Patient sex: M
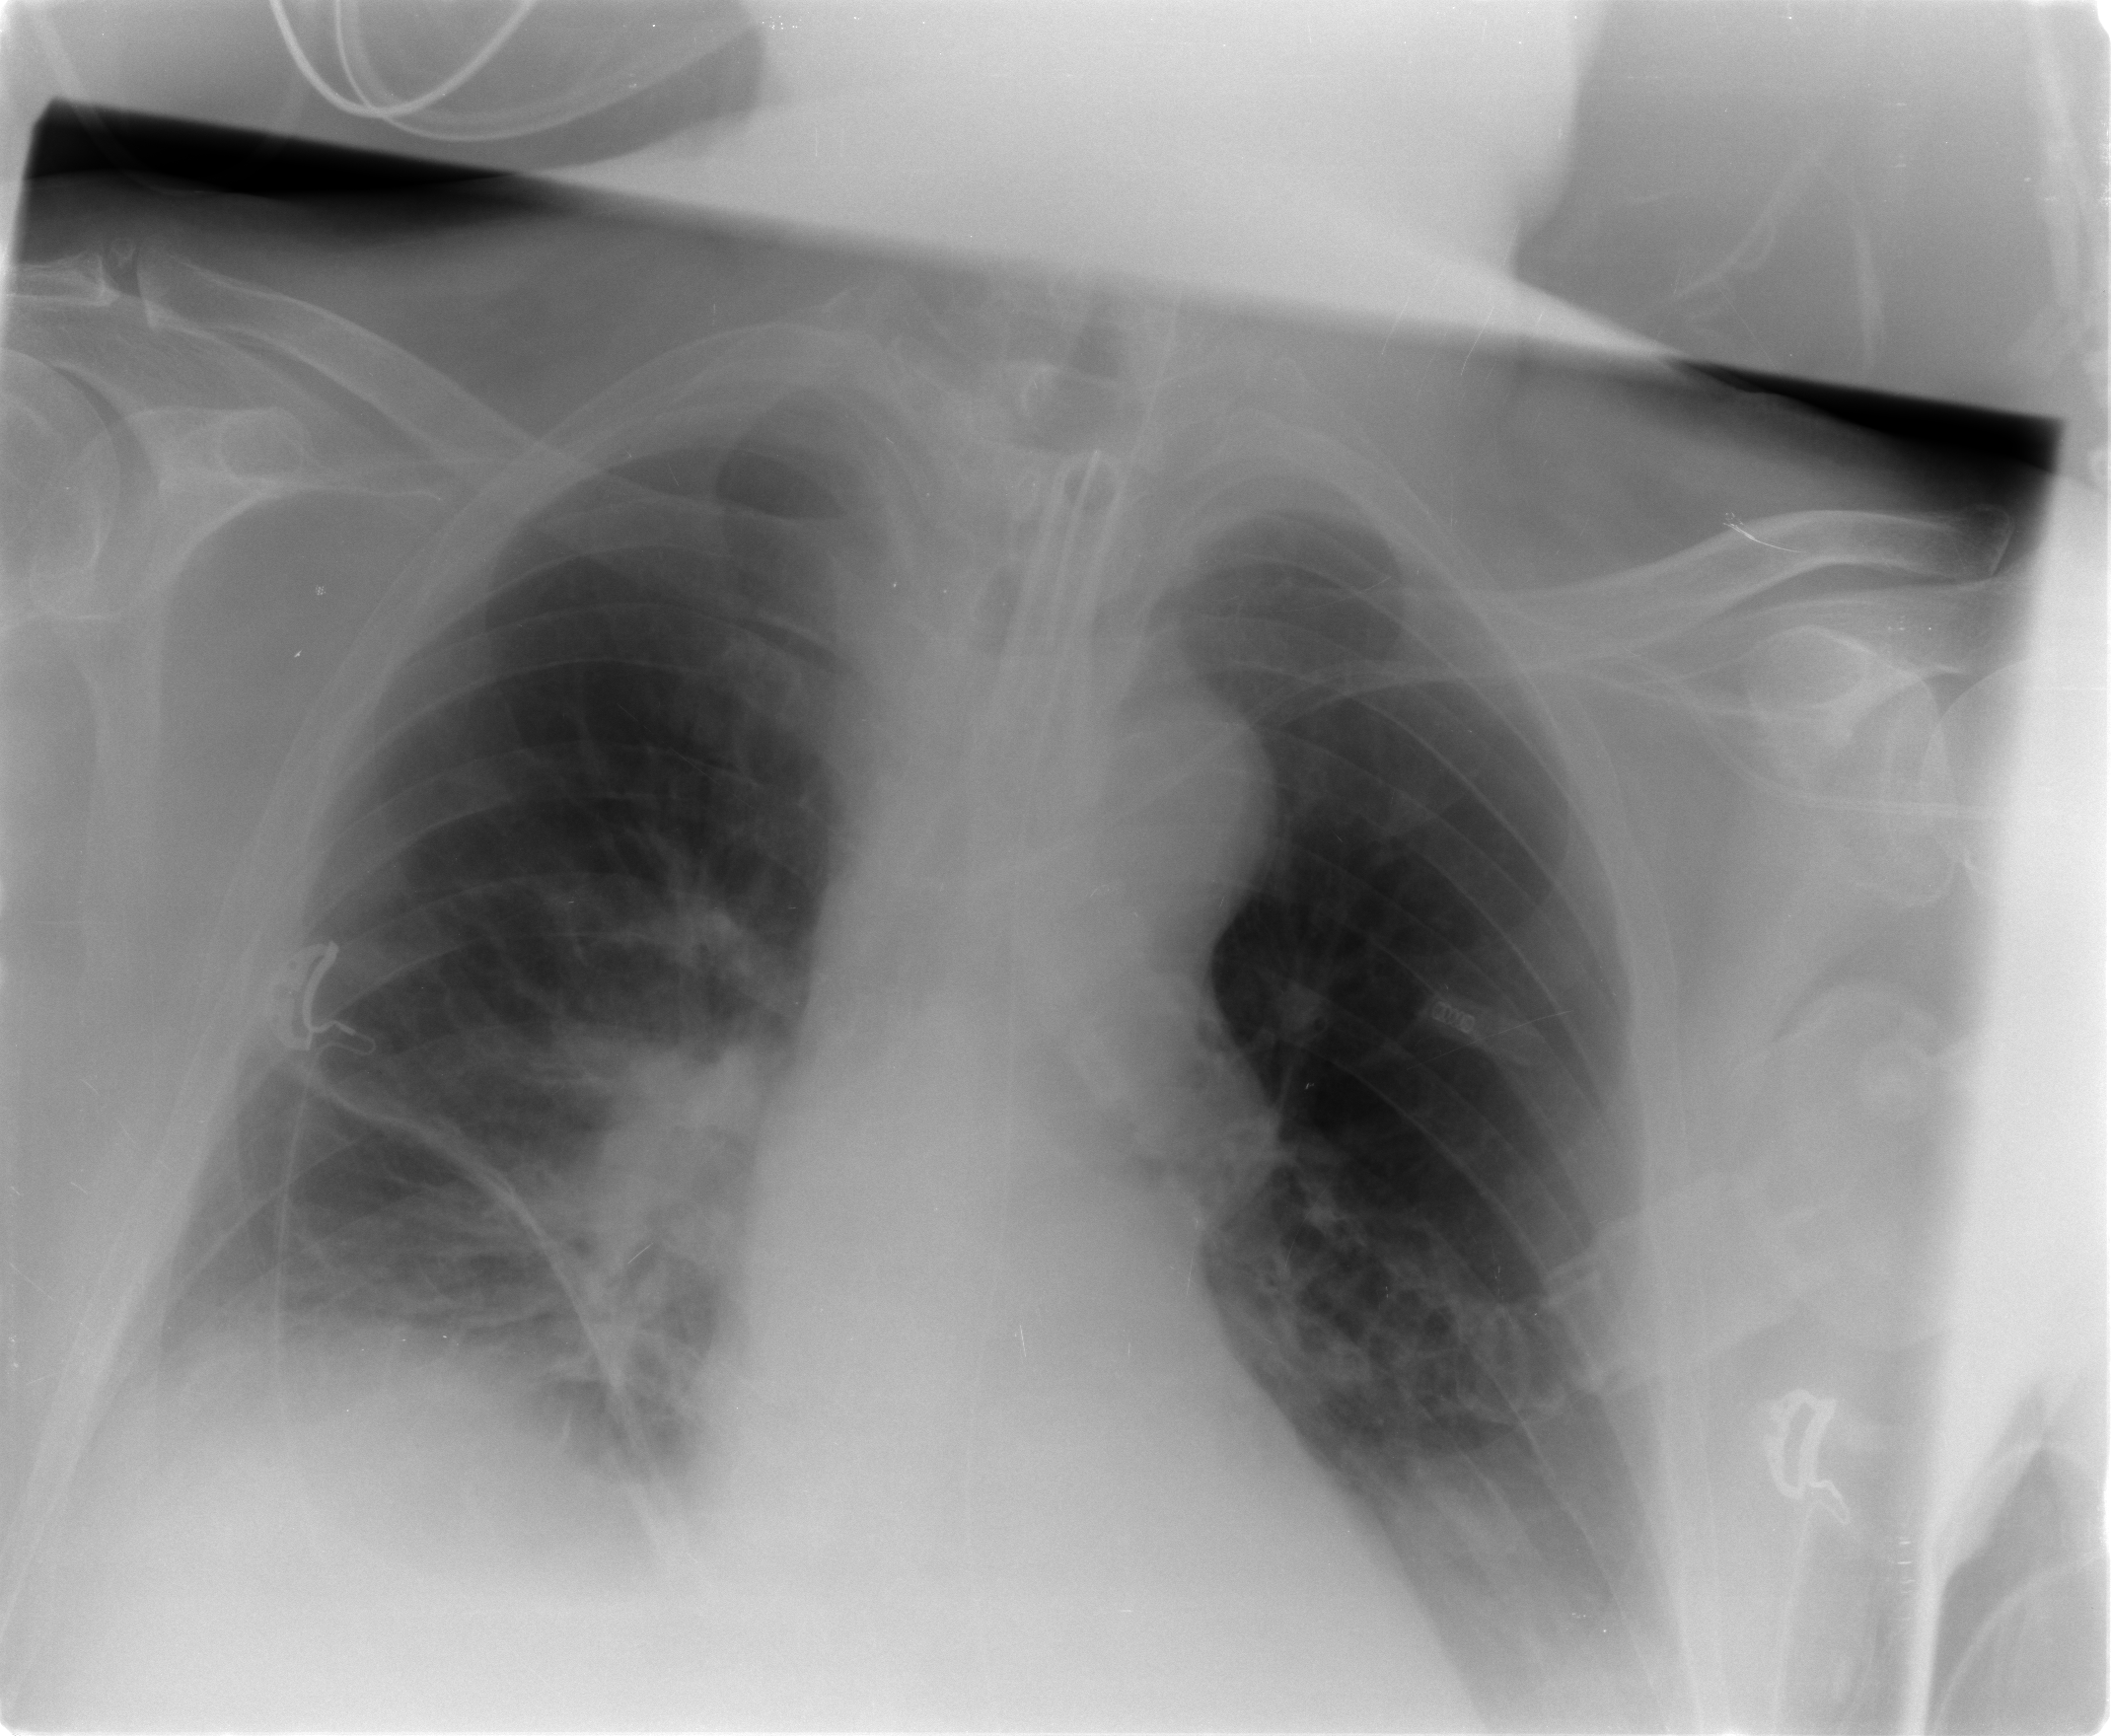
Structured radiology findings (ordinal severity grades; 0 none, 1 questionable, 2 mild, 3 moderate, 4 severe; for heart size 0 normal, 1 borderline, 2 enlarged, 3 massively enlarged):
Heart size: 0
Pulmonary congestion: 0
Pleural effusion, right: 0
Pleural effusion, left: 2
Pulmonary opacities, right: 0
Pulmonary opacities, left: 0
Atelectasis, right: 2
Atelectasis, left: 2